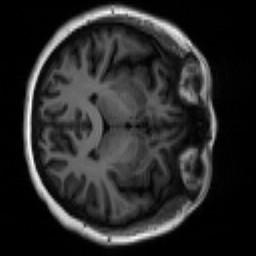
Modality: T1w
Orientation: axial
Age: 18
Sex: female
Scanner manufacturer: siemens
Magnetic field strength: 3 T
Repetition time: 2.3 s
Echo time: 0.00266 s